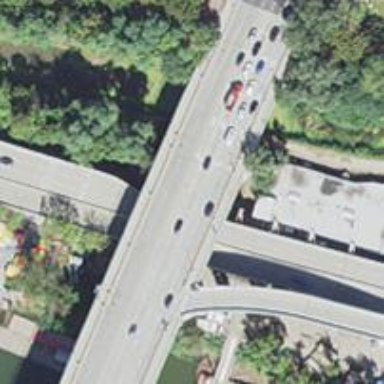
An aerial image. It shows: Motorway bridge that is part of the Other Freeway and Expressway system.